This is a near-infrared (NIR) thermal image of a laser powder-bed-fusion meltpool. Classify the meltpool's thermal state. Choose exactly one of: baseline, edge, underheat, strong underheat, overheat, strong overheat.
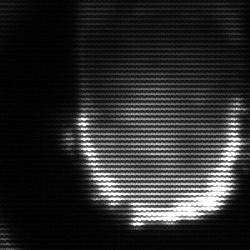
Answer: baseline